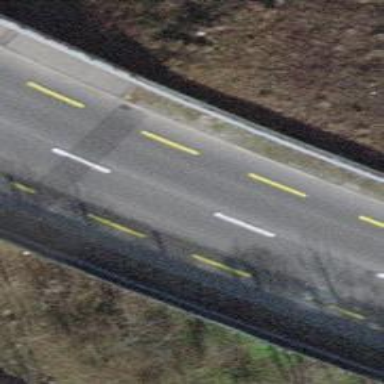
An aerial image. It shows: Primary highway with asphalt surface and designated lane for cyclists.